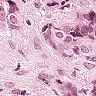
Metastatic tissue present: yes